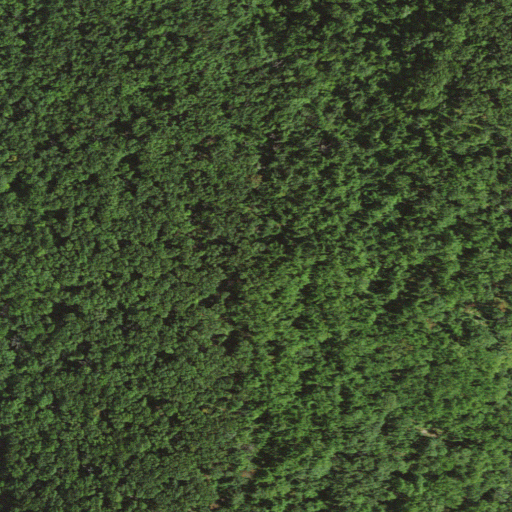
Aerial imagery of mountain in Virginia named Appleberry Mountain containing deciduous forest and mixed forest